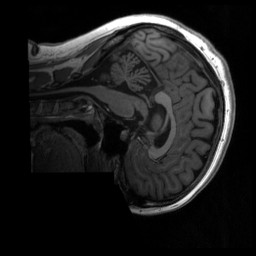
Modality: T1w
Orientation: sagittal
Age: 22
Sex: female
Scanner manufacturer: siemens
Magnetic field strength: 3 T
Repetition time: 2.3 s
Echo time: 0.00298 s